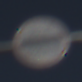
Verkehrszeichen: Zollstelle
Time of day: Midday
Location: Outdoor (RoadRail)
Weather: Clear
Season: Summer
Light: Natural